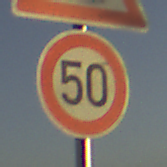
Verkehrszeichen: Geschwindigkeit50
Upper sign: DoppelkurveZunaechstLinks
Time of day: SunriseSunset
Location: Outdoor (RoadRail)
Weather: Clear
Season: NotSpecified
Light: Natural